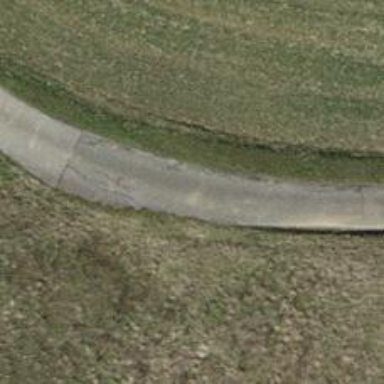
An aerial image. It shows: Well-maintained track road of grade 1.